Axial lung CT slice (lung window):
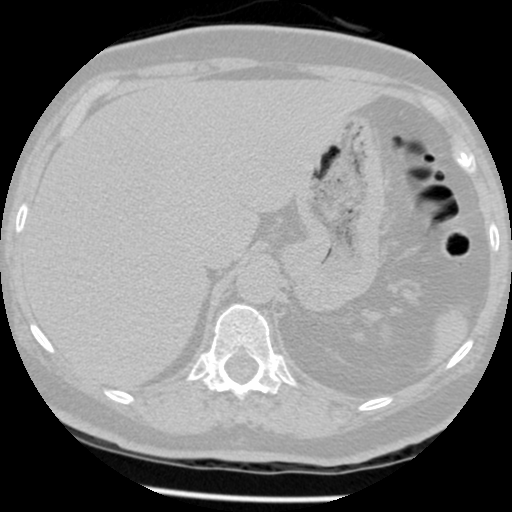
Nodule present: no